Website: lowes
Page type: customer-info-address
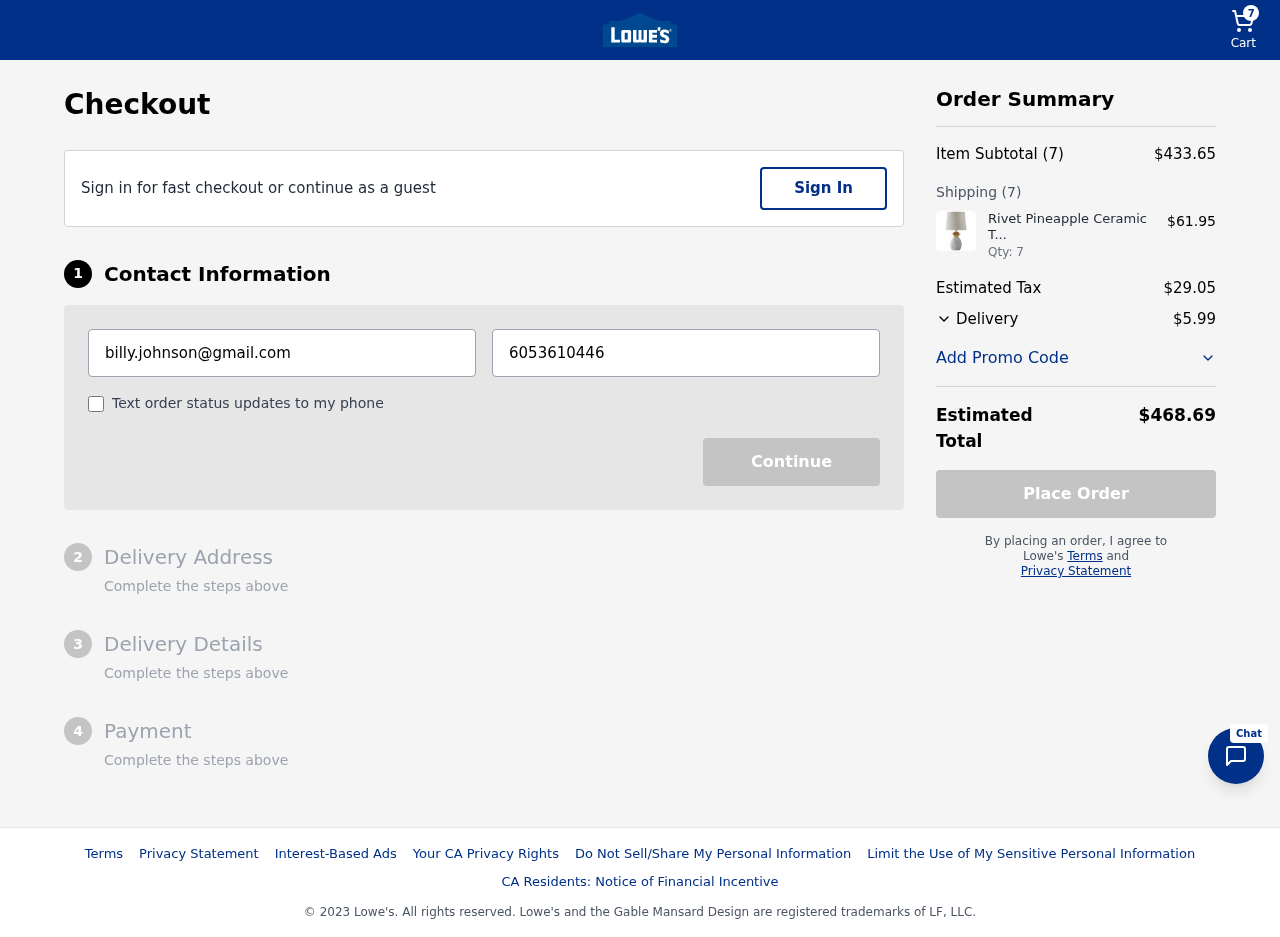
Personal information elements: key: PII_EMAIL
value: billy.johnson@gmail.com
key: PII_PHONE
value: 6053610446
Product elements: key: PRODUCT1_NAME
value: Rivet Pineapple Ceramic Table Lamp, Modern, 18" H, White and Gold
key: PRODUCT1_PRICE
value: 61.95
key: PRODUCT1_QUANTITY
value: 7
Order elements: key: ORDER_NUM_ITEMS
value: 7
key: ORDER_SUBTOTAL
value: $433.65
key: ORDER_NUM_ITEMS2
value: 7
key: ORDER_TAX
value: $29.05
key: ORDER_SHIPPING_COST
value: $5.99
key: ORDER_TOTAL
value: $468.69